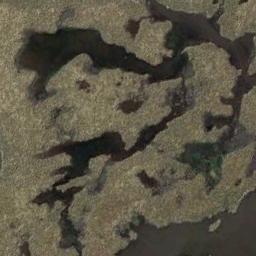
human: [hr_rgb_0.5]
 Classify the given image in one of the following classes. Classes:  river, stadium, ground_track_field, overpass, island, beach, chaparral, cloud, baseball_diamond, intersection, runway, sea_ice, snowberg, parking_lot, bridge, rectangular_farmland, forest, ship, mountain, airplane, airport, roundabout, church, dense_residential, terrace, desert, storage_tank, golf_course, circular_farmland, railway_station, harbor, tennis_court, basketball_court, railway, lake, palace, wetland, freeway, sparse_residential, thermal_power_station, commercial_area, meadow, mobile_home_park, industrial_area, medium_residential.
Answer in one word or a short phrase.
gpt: wetland